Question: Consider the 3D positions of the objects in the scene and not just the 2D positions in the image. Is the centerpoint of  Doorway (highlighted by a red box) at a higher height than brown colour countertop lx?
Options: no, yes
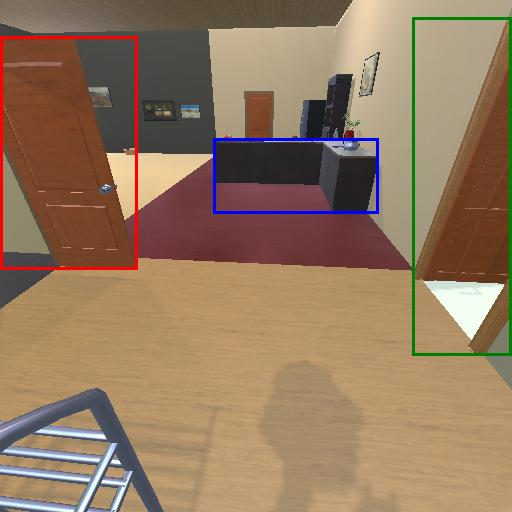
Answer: no